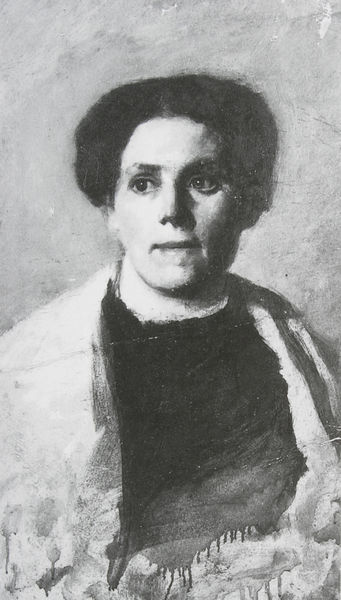
Titel: Bildnis einer Frau
Künstler: Clara von Rappard
Institution: Privatbesitz
Schlagwörter: dunkel, gemälde, schatten, umhang, weiß, aquarell, landschaft, blumen, frau, frisur, grau, haar, hell, hintergrund, kleid, kreide, licht, mund, nase, ohr, schwarz, skizze, zeichnung, blick, dame, schal, tuch, flächig, hochformat, malerei, alt, hemd, jacke, jung, augen, bluse, gesicht, kleidung, kragen, mensch, bild, bildnis, hals, niederlande, portrait, porträt, öl, weite, fransen, gewand, haare, halbfigur, realismus, frontal, kinn, lippen, ohren, scheitel, schultern, lächeln, schürze, dutt, seitlich, düster, ansicht, ausdruck, beleuchtung, einfach, detail, schmal, brauen, halstuch, manet, mimik, kicht, wange, augenbraue, stola, foto, fotografie, tusche, krank, links, kohle, groß, schwarz-weiss, seite, stof, schemenhaft, unvollendet, halbportrait, kraus, halbporträt, schultertuch, wach, gespannt, antlitz, lätzchen, freundlich, unfertig, farbverlauf, pullover, kleckse, verlaufen, verlauf, tropfen, latz, lieb, seitlicher blick, tuh, unsicher, große augen, gemälde im gemälde, porträportrait, blich seite, bekleckert, arbverlauf